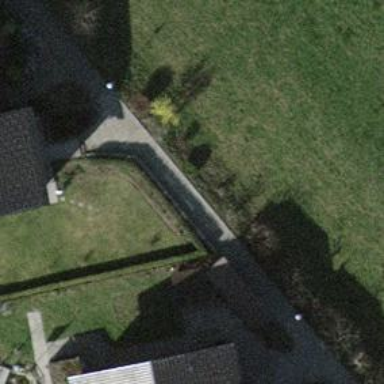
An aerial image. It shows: Hedge acting as barrier.